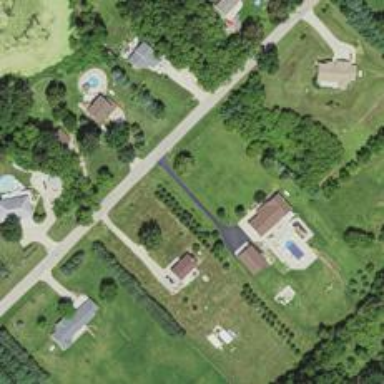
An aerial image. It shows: Driveway leading to service road.